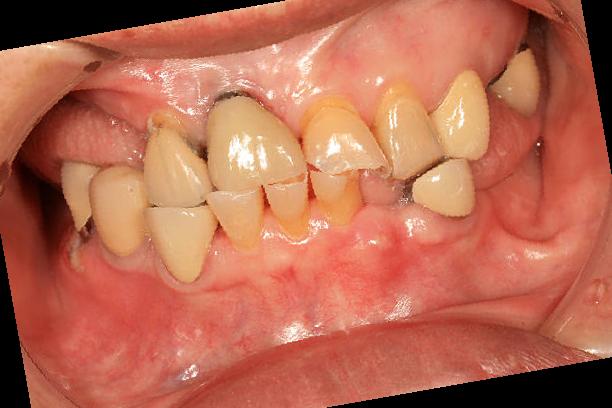
Condition: Calculus